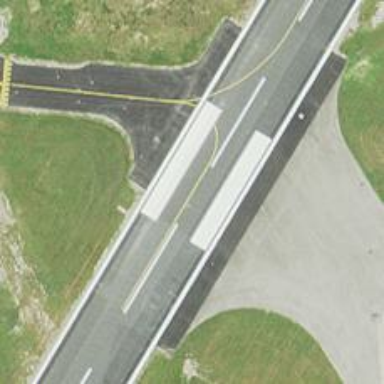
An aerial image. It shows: Runway at airport.